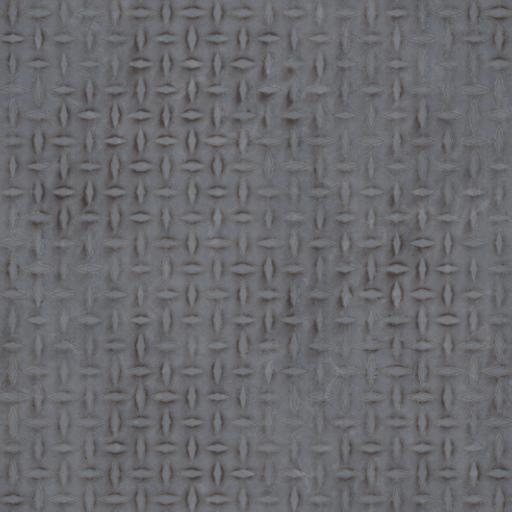
Tags: diamond plate floor industrial metal tread